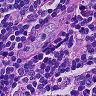
Metastatic tissue present: yes